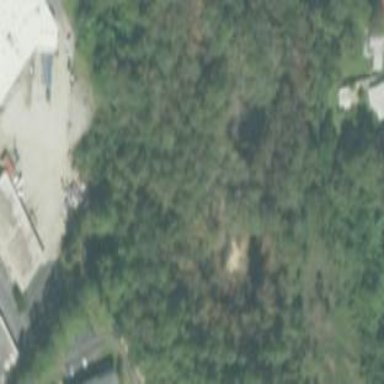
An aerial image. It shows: Mixed leaf woodland.